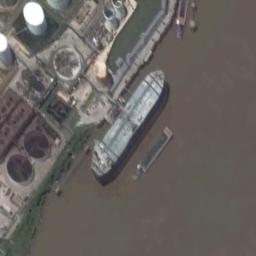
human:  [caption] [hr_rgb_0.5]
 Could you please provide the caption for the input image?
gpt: There is a ship in the black water on the shore .

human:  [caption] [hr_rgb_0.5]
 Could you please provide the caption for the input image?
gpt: A green tanker docked by the dock with pot-like storage on the dock .

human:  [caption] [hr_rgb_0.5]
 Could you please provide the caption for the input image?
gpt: There are many buildings beside the ship .

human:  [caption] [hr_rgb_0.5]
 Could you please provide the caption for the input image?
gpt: The ship is docked at the oil terminal and the water is yellow .

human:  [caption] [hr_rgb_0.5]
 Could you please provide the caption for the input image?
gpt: The ship is at the harbor with some buildings .